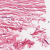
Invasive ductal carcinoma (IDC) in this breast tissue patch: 0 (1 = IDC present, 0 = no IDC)